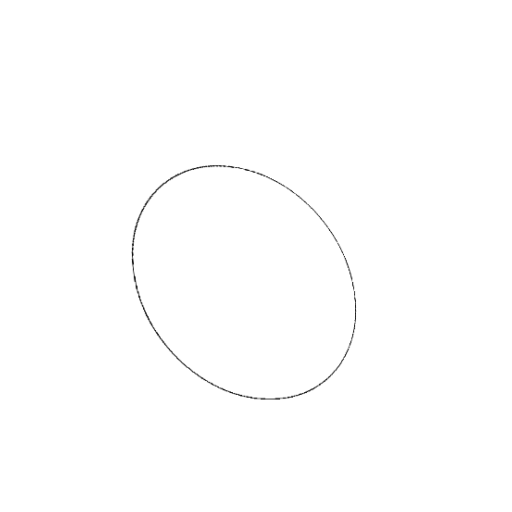
Crossing number: 0